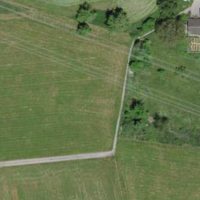
EUNIS habitat code: 52
Species observed at this site:
Melanargia galathea